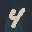
Label: 4